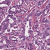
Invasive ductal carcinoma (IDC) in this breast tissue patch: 1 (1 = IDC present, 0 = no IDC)